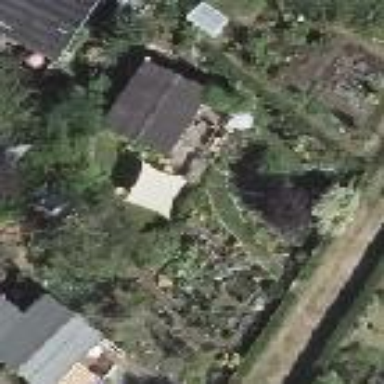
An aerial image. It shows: Plot within allotments.